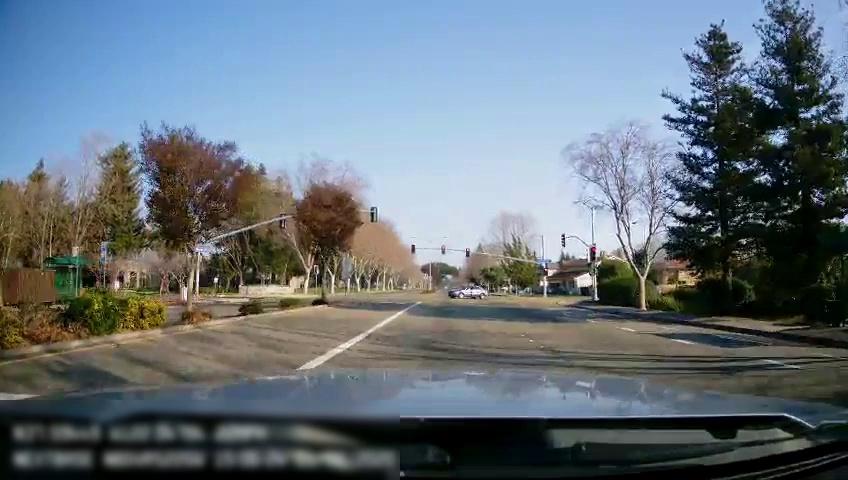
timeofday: Day
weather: Sunny
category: Drivable Space
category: Drivable Space
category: Vehicles | SUV
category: Vehicles | Car
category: Vehicles | Car
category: Vehicles | Truck
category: Lanes | Current Lane
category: Lanes | Current Lane
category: Lanes | Alternate Lane
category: Traffic | Lights
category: Traffic | Lights
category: Traffic | Lights
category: Traffic | Lights
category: Traffic | Signs
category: Traffic | Lights
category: Traffic | Signs
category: Traffic | Lights
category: Traffic | Lights
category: Traffic | Lights